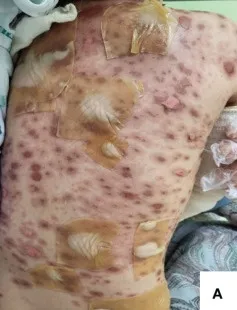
Toxic epidermal necrolysis. (A-C). HD#7: Prior to the first etanercept injection, the patient had maculopapular rashes and vesicles throughout the body.
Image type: medical_photograph (skin_photograph)